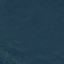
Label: Forest